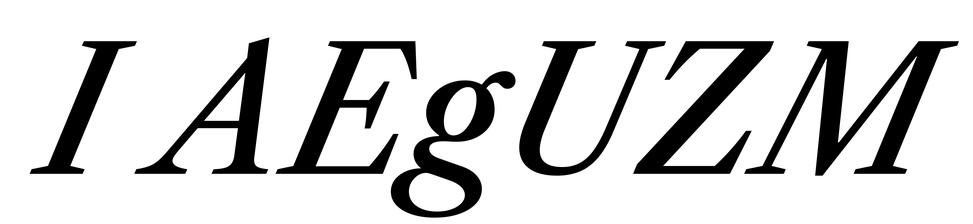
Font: LibreCaslonText-Italic_Medium_Italic